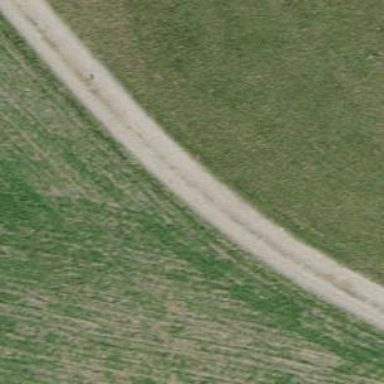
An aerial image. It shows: Track road with grade3 tracktype.